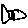
Label: fish